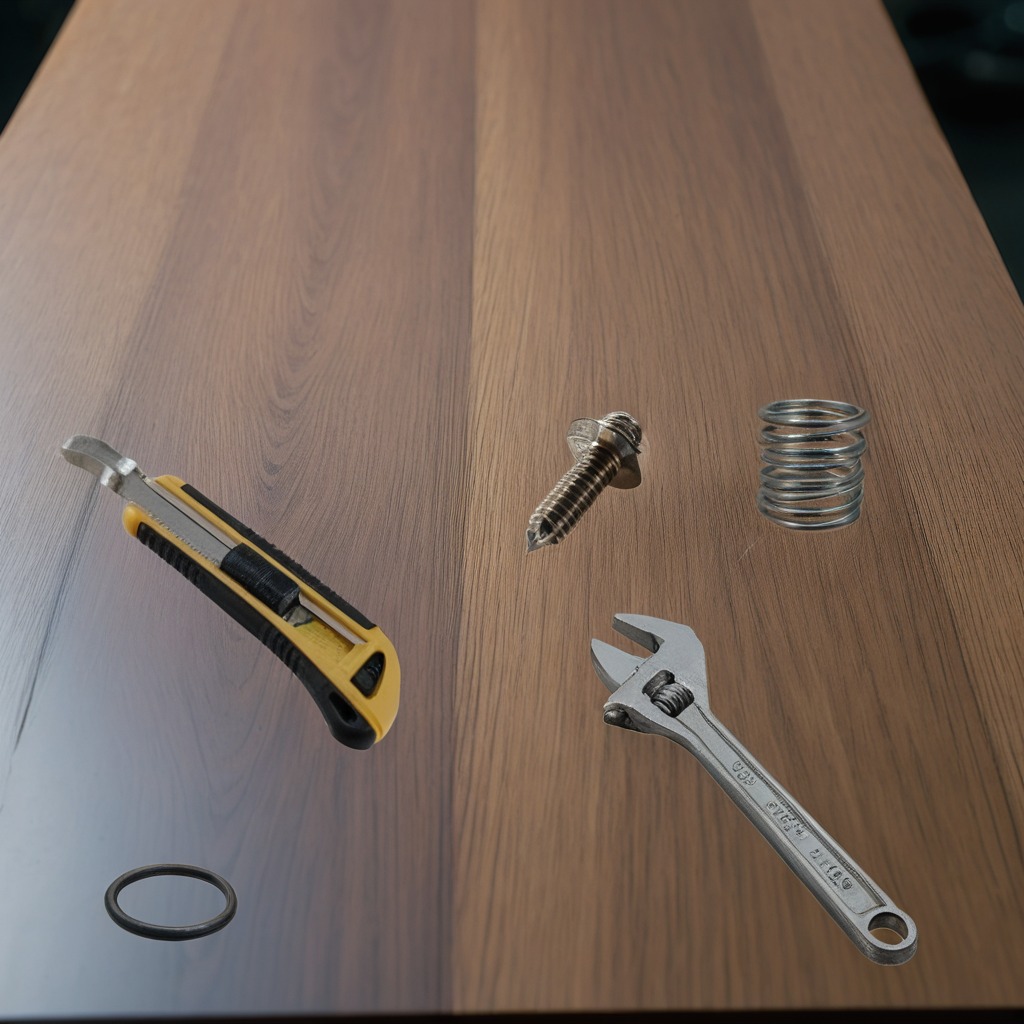
A rubber Oring, a utility knife, a metal machine screw, a coiled metal spring, and a wrench are lying on a table.